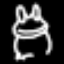
Label: frog